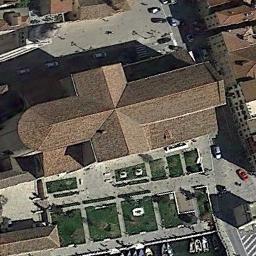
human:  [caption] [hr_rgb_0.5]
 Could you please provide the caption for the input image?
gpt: This is a church with an umbrella roof in the middle .

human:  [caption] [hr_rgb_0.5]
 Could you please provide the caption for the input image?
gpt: The church with red roof is on the open place next to some buildings .

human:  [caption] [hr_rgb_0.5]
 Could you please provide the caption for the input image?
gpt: The church with a cross-shaped roof is built in a square .

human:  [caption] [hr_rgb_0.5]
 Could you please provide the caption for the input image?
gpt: A tan cross-shaped roofed church surrounded by buildings, Green spaces, Roads and cars .

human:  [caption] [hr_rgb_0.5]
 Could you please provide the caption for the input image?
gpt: A church with a brown cross structure is beside some other brown buildings .